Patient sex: M
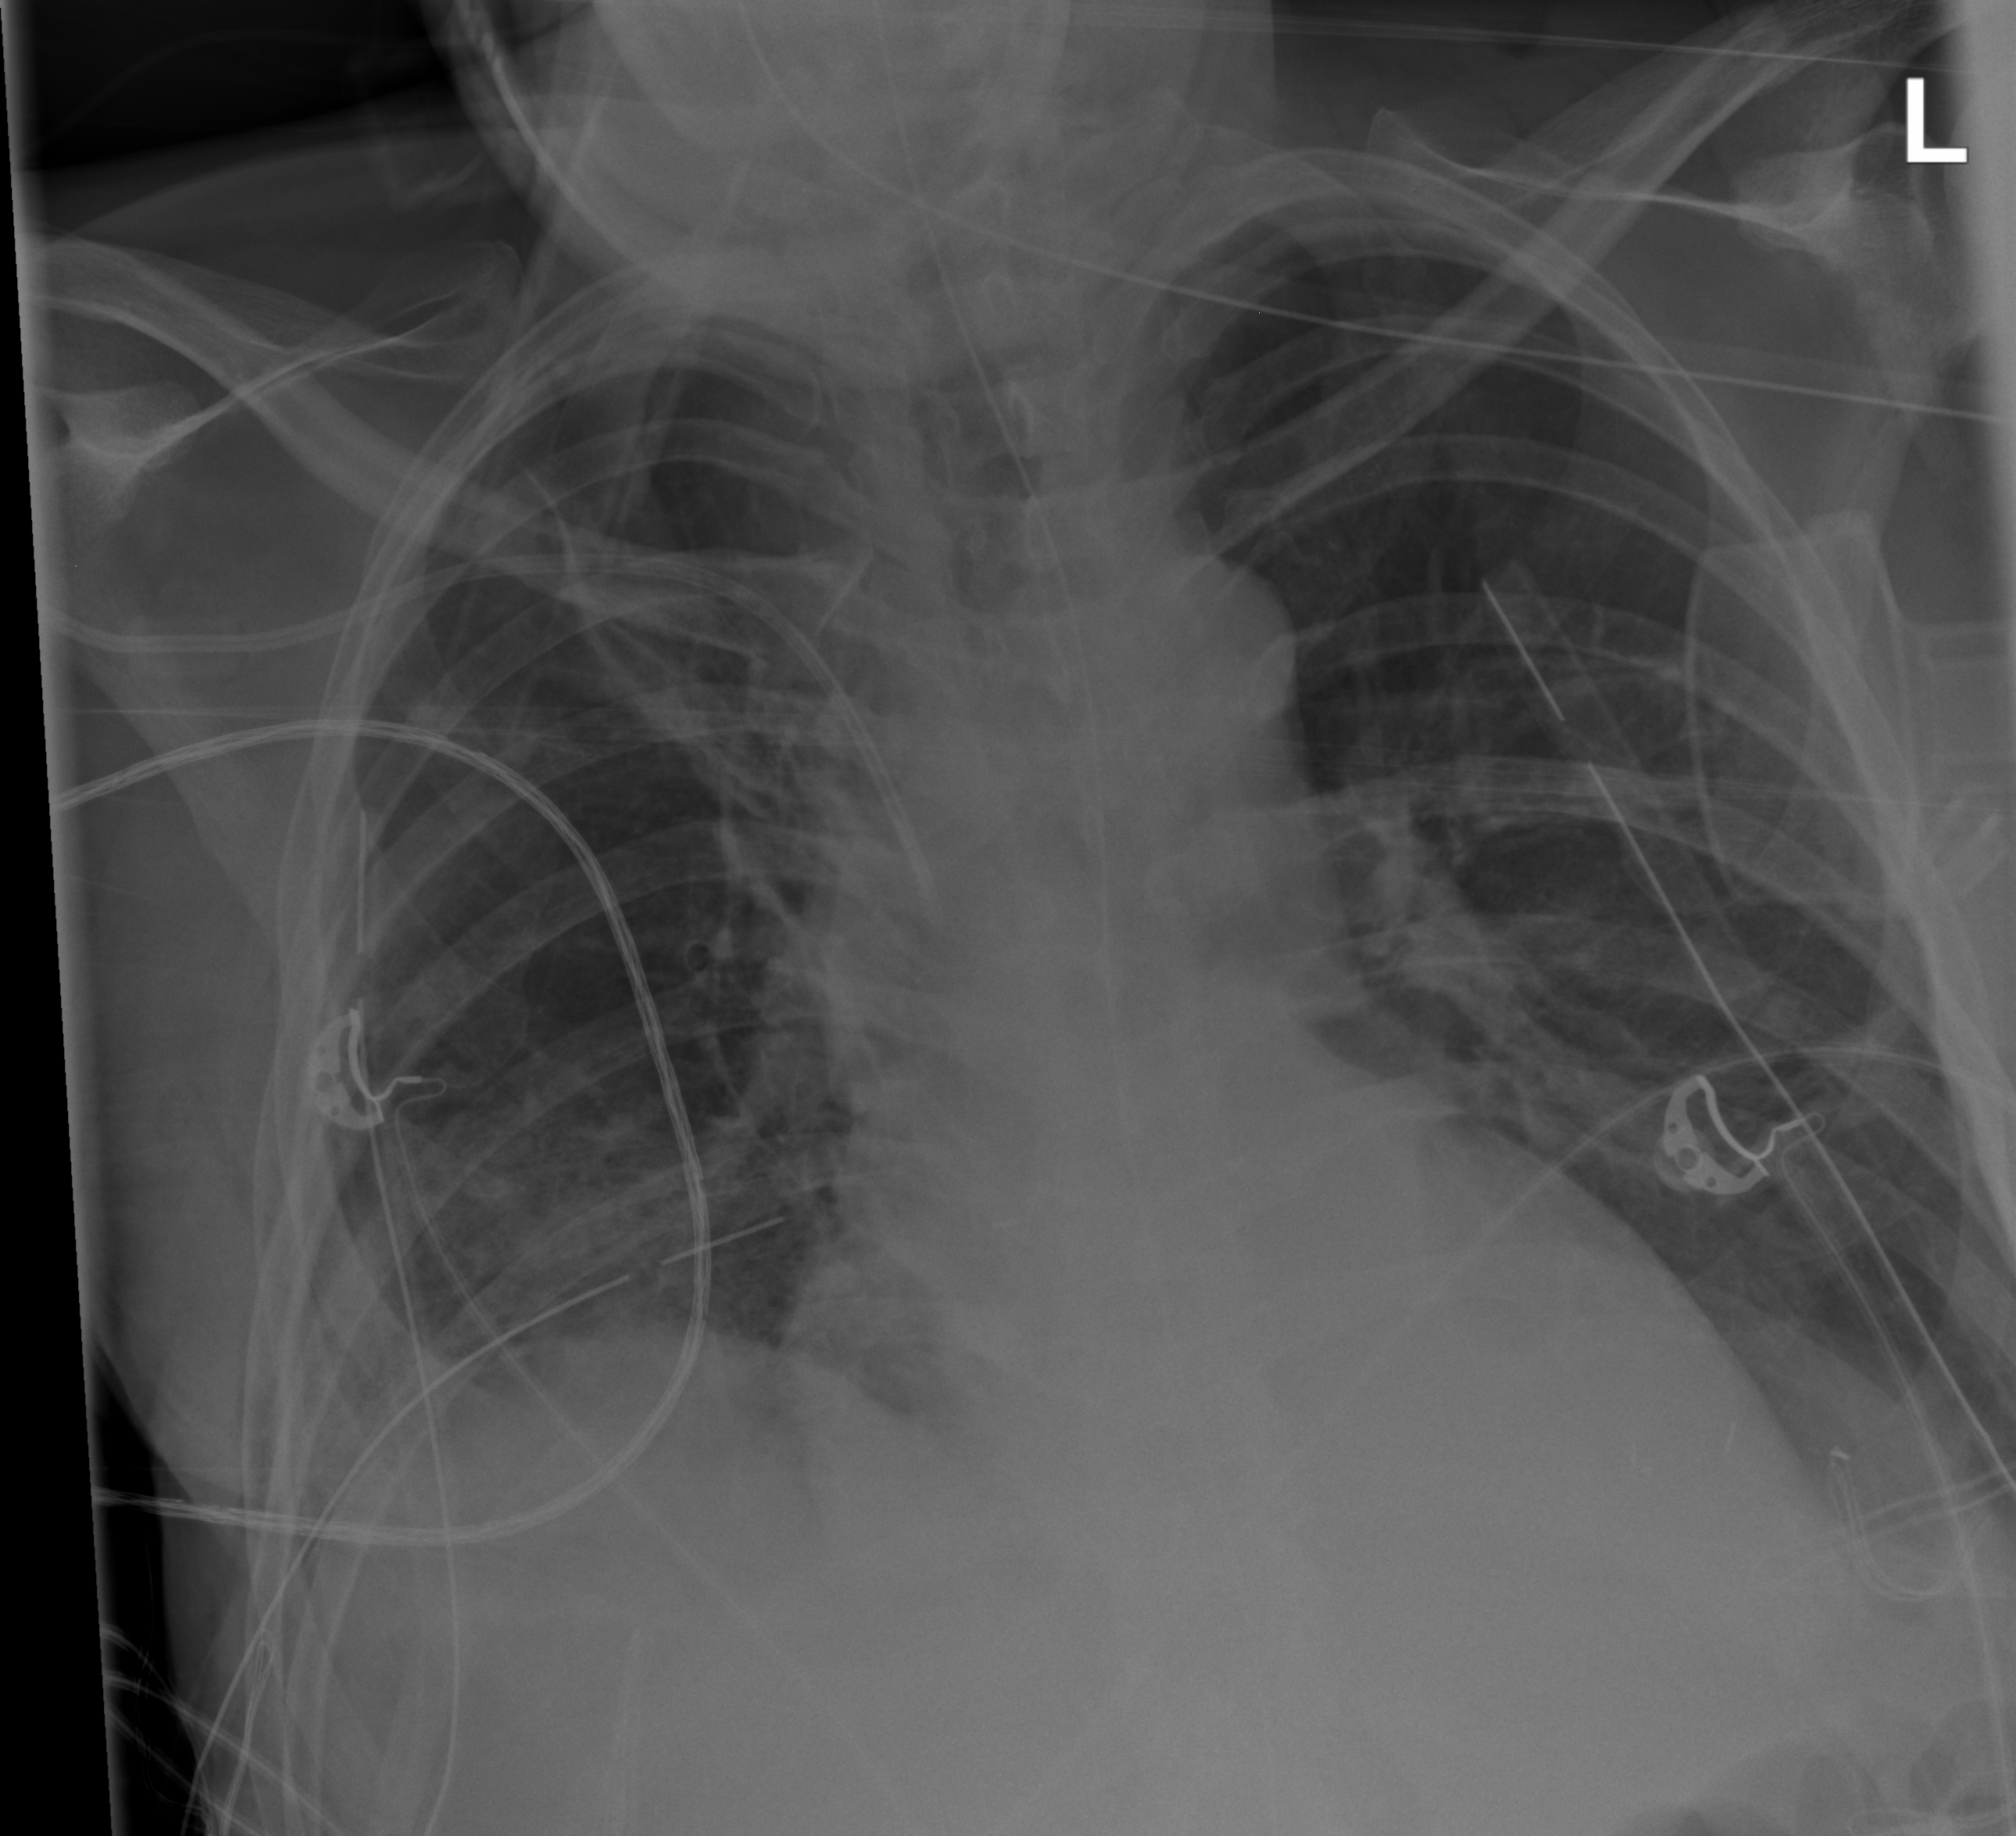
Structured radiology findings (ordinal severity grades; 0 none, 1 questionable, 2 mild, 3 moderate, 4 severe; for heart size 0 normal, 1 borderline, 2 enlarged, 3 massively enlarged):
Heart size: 1
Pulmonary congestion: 0
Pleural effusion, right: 2
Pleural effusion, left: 0
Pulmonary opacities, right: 2
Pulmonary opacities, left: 0
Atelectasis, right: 2
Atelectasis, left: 0